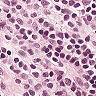
Metastatic tissue present: no